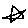
Label: star